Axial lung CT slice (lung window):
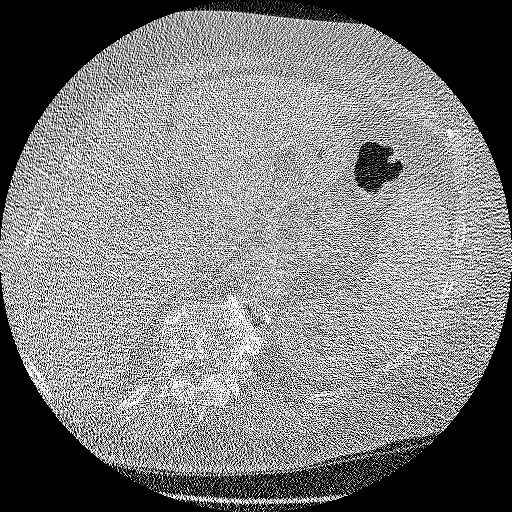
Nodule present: no